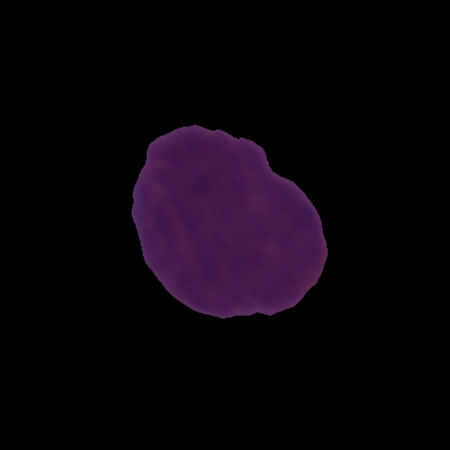
Label: healthy